【题型】填空题　【知识点】解析几何　【难度】medium
已知双曲线 $\frac{x^2}{a^2} - \frac{y^2}{6 - a^2} = 1 (a > 0)$ 的左、右焦点分别为 $F_1$、$F_2$。通过 $F_2$ 且倾斜角为 $\frac{\pi}{3}$ 的直线与双曲线交于第一象限的点 $A$，延长 $AF_2$ 至 $B$ 使得 $AB = AF_1$。若 $\triangle BF_1F_2$ 的面积为 $3\sqrt{6}$，则 $a$ 的值为 \underline{\ \ \ \ \ \ \ \ }。
【解答】
\noindent
【答案】$\sqrt{3}$

\vspace{1em}

\noindent
【分析】由题意作图，根据三角形面积公式以及直线方程，结合双曲线的标准方程，可得答案。

\vspace{1em}

\noindent
【详解】由题意可作图如下：

由 $\frac{x^2}{a^2} - \frac{y^2}{6 - a^2} = 1$，则 $b^2 = 6 - a^2 > 0$，解得 $0 < a < \sqrt{6}$，且 $c = \sqrt{a^2 + b^2} = \sqrt{6}$，

则 $F_1(-\sqrt{6}, 0)$，$F_2(\sqrt{6}, 0)$，

设 $B(x_B, y_B)$，则 $S_{\triangle BF_1F_2} = \frac{1}{2}|y_B| \cdot |F_1F_2| = \sqrt{6}|y_B| = 3\sqrt{6}$，解得 $y_B = -3$，

由题意可得直线 $AB$ 的斜率 $\tan\frac{\pi}{3} = \sqrt{3}$，则方程为 $y = \sqrt{3}(x - \sqrt{6})$，

将 $y_B = -3$ 代入上式，则 $-3 = \sqrt{3}(x_B - \sqrt{6})$，解得 $x_B = \sqrt{6} - \sqrt{3}$，

由题意可得 $|AF_1| - |AF_2| = |AB| - |AF_2| = |BF_2| = \sqrt{(\sqrt{6} - \sqrt{3} - \sqrt{6})^2 + (-3 - 0)^2} = 2\sqrt{3}$，

易知 $a = \sqrt{3}$。

故答案为：$\sqrt{3}$。
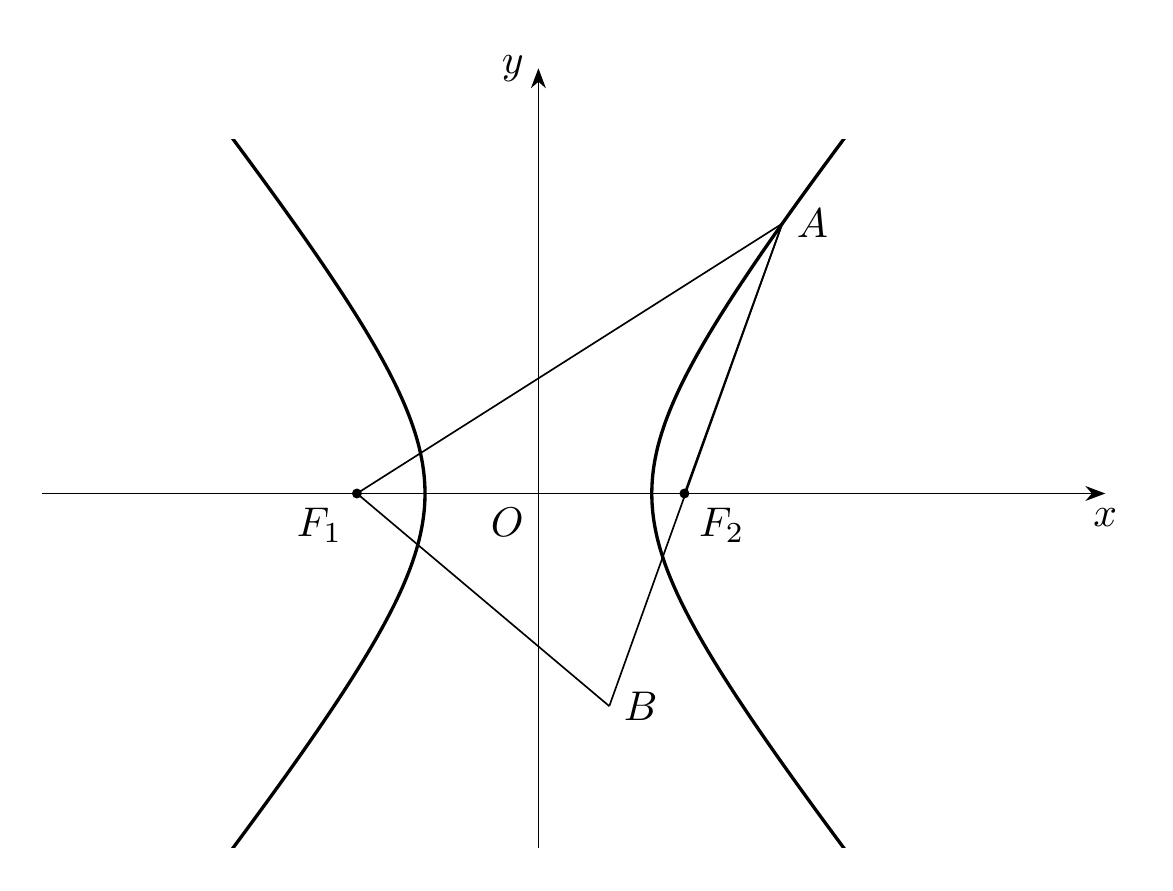